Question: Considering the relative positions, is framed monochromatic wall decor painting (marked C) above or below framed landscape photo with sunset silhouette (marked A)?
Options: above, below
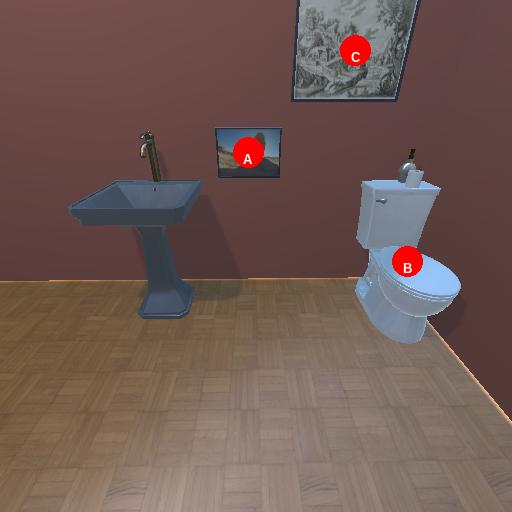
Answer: above